Aerial crown-view tile of a tropical tree (Barro Colorado Island, Panama), acquired 20250124:
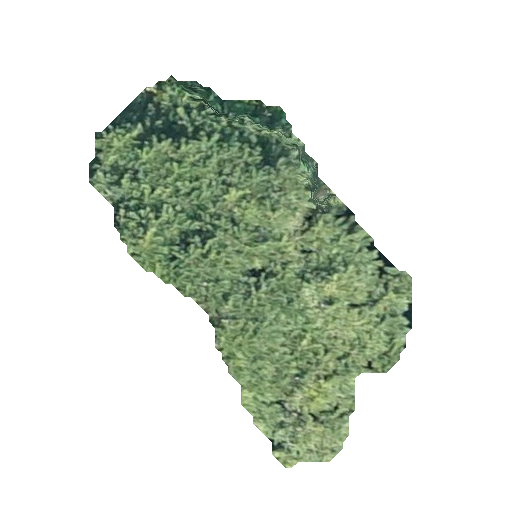
Species: Jacaranda copaia
GBIF accepted scientific name: Jacaranda copaia
Crown area: 100.725 m²